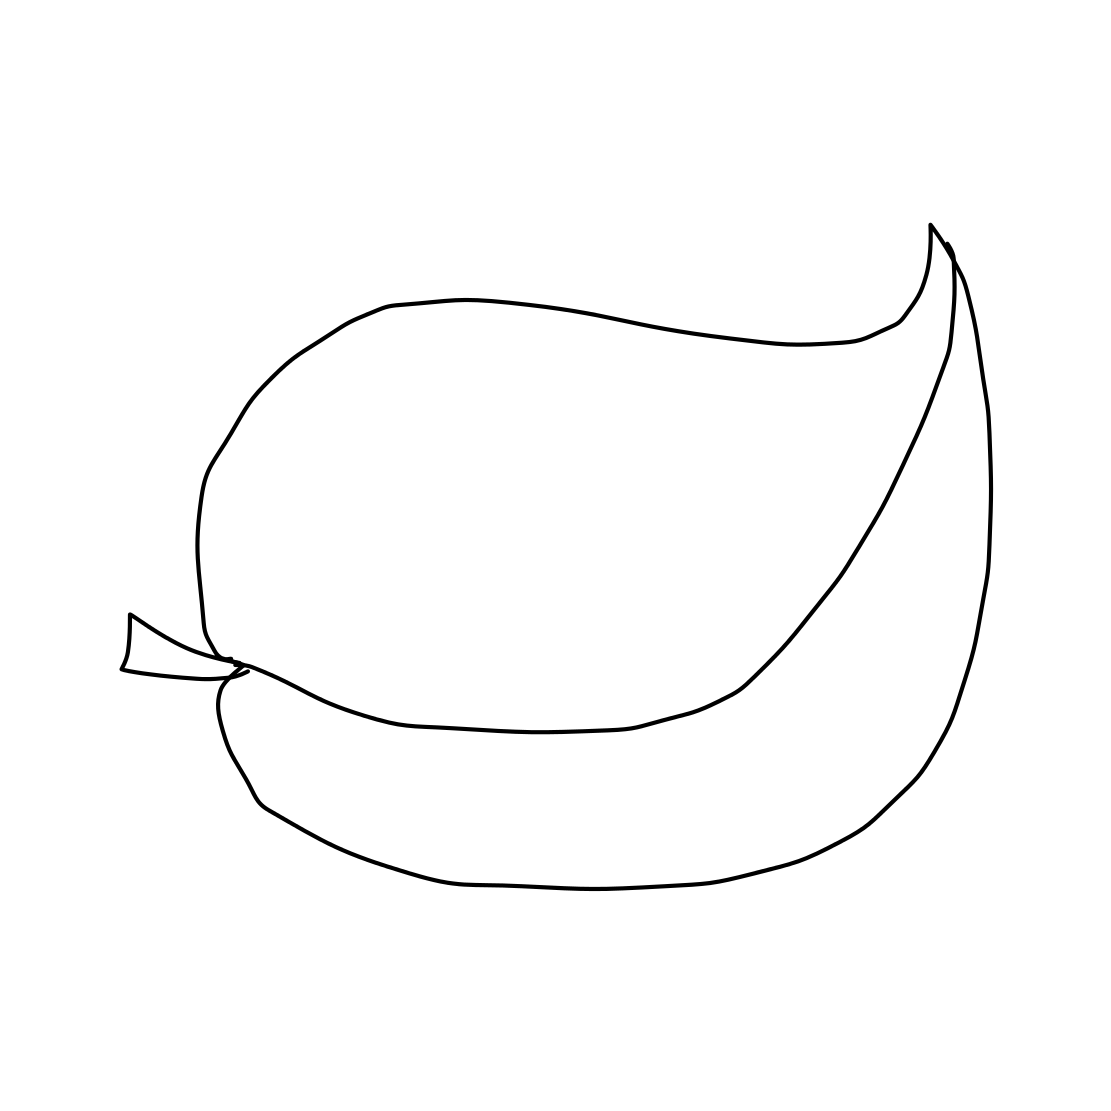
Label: leaf